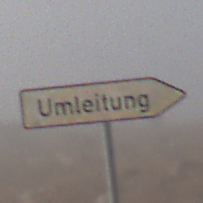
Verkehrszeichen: UmleitungswegweiserRechtsweisend
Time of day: MorningAfternoon
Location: Outdoor (Nature)
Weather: PartlyCloudy
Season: NotSpecified
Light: Natural